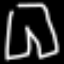
Label: pants